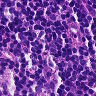
Metastatic tissue present: no